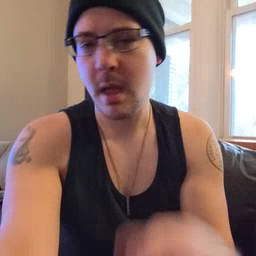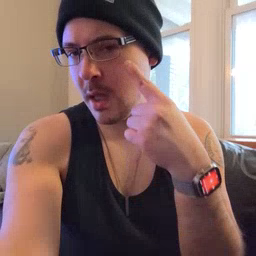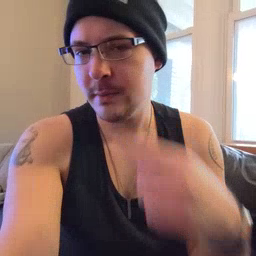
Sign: eye